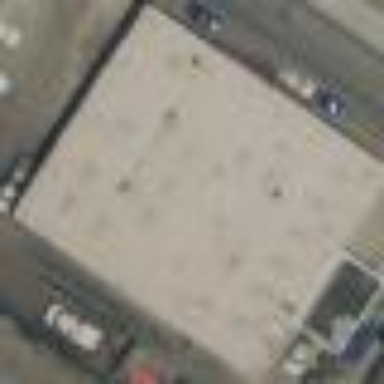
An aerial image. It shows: Warehouse building.